Field crop: tomato
Growth stage: 1
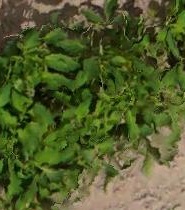
Species: tomato